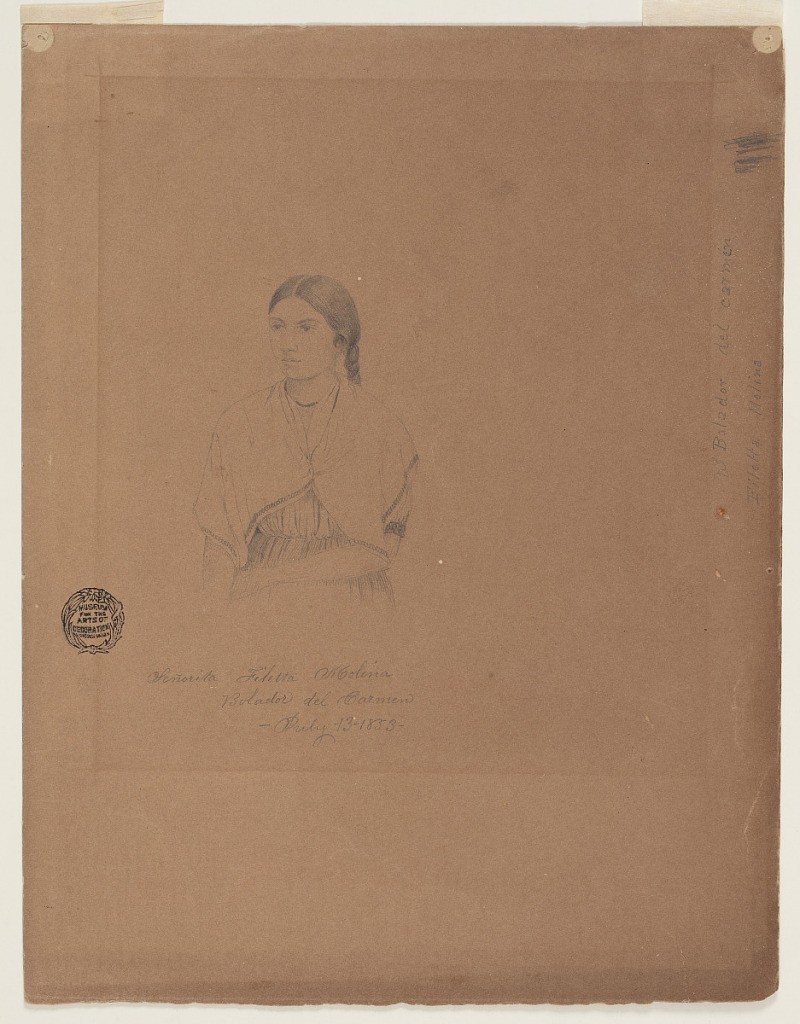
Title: Senorita Filetta Molina Bolador del Carmen, Colombia
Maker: Frederic Edwin Church, American, 1826–1900
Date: July 13, 1853
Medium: Graphite on brown wove paper
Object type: Drawing
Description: Portrait of a young Colombian woman named Filetta Molina. Partial portrait from waist up. She looks to the left and crosses her left arm over her lap while wearing a shawl, a dress, and a beaded necklace. Her hair is braided.